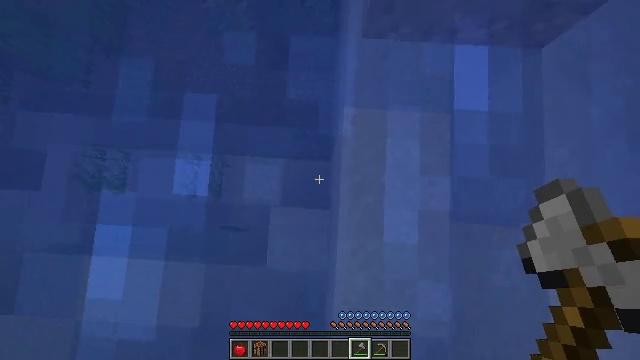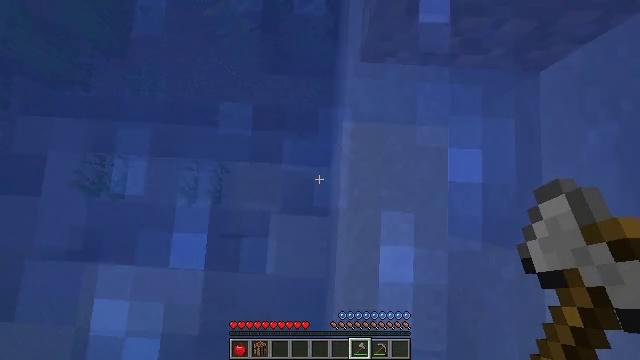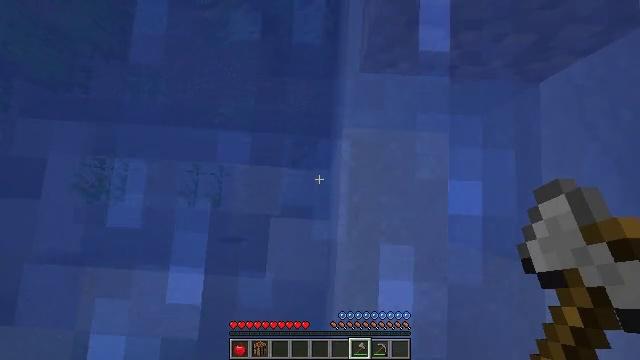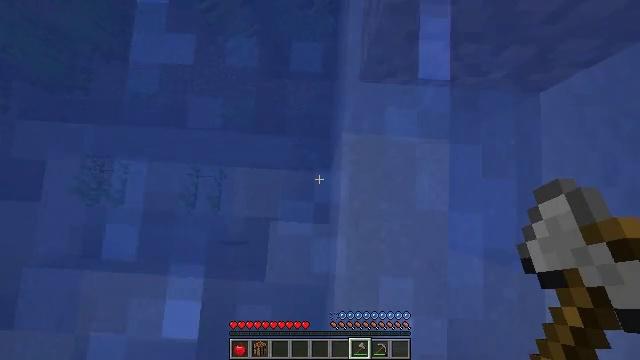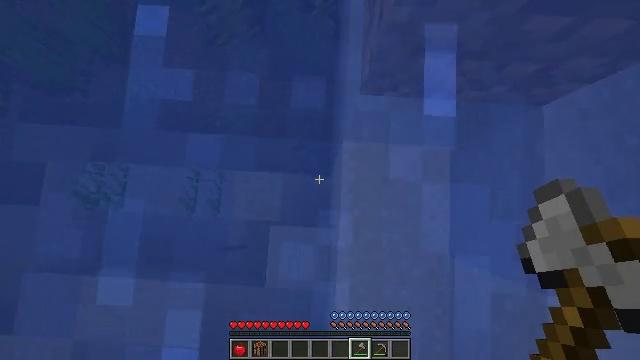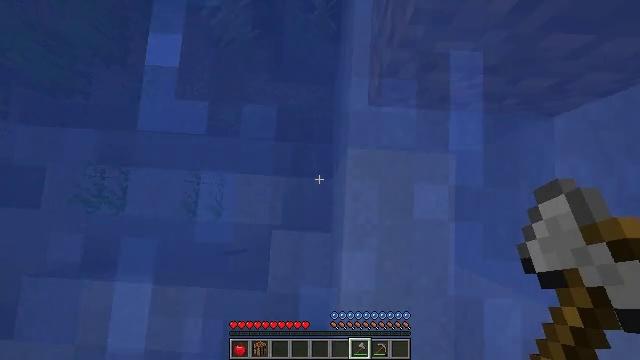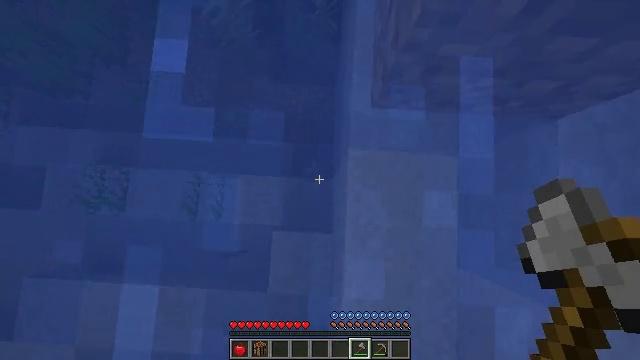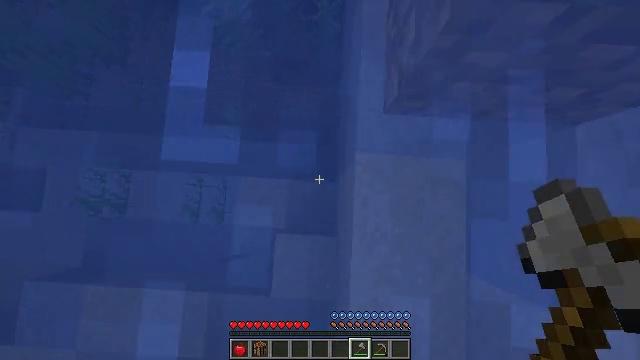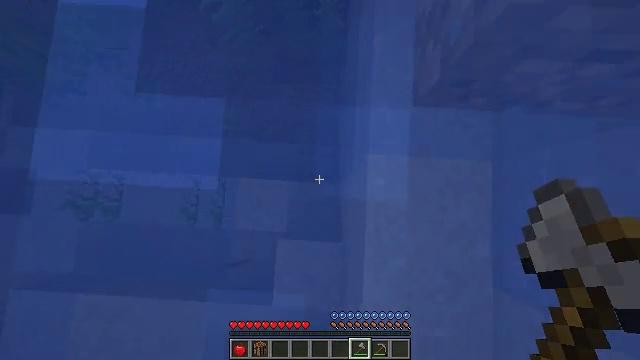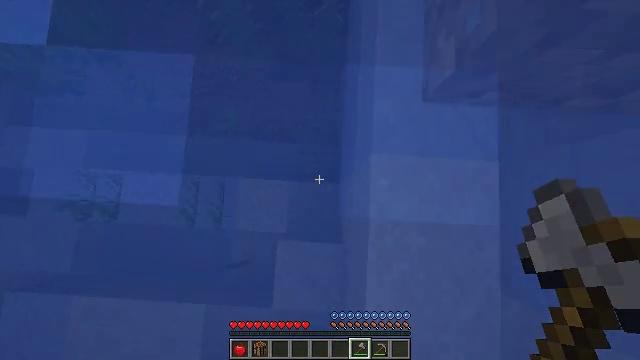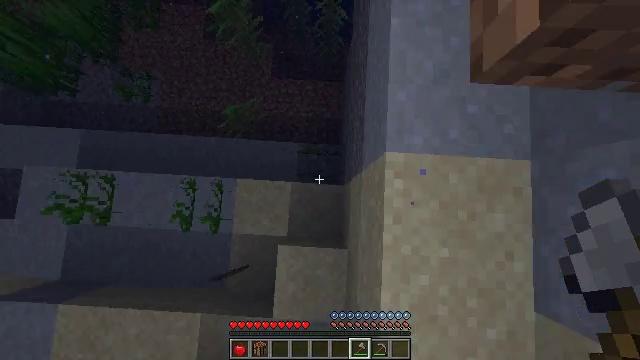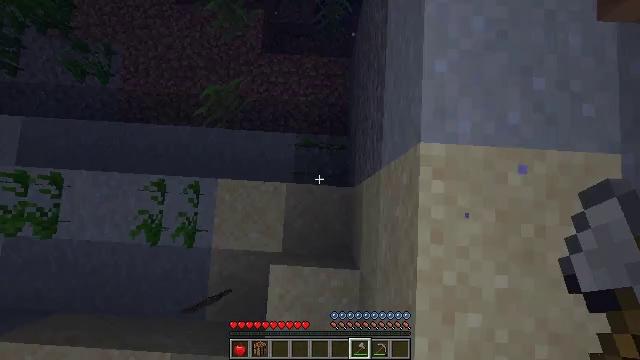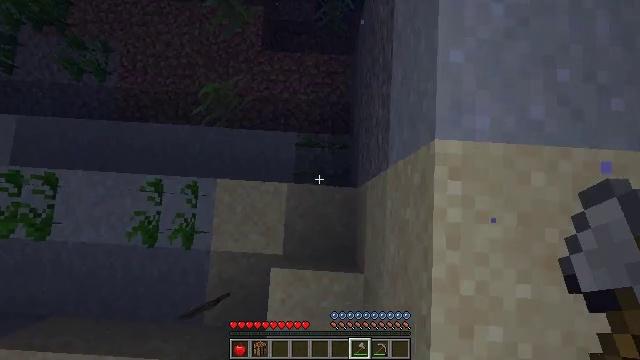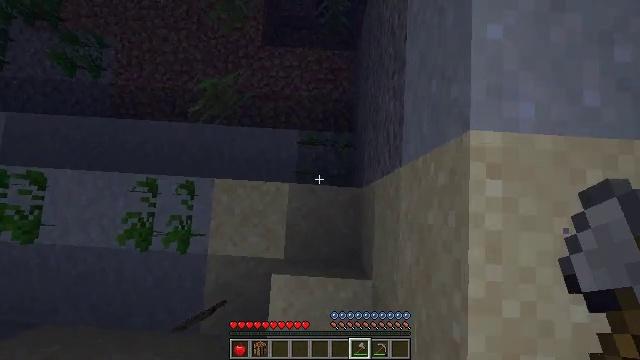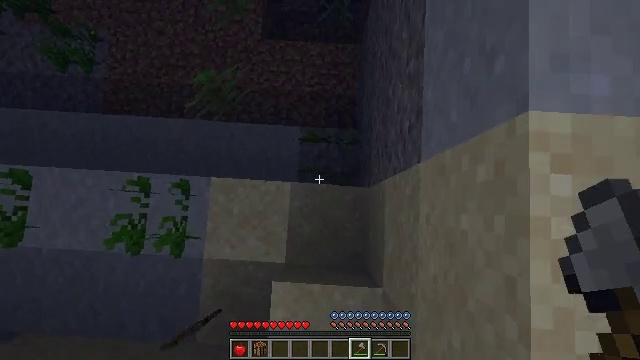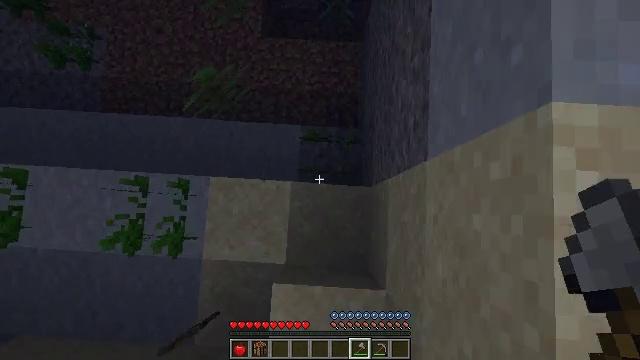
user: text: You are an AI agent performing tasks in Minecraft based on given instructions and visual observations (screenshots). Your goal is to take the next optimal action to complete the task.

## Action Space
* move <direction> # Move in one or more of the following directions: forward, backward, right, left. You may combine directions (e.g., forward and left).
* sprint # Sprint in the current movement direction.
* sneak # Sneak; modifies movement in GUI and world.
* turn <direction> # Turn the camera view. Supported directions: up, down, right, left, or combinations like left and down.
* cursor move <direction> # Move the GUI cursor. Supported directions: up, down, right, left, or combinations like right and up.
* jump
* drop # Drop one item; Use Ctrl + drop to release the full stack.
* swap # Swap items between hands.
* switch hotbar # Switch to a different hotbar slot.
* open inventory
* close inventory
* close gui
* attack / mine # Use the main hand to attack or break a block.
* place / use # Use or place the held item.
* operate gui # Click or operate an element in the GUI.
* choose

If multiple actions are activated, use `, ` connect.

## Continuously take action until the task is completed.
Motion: motion action
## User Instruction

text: Break the orange bed to collect it.
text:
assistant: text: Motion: move forward
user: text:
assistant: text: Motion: move forward
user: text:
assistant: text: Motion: no_op
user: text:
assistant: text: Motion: move left
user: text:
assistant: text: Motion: move left
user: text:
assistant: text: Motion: move left
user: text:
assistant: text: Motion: move forward and move left, sneak
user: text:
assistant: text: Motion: move forward and move left, sneak
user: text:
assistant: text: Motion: move left, sneak
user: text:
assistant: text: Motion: move left, sneak
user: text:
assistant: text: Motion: move left, sneak
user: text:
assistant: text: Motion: move left, sneak
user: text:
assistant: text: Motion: move left, sneak
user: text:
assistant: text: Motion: move back and move left, sneak
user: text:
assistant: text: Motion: move back and move left, sneak
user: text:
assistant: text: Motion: move back and move left, sneak
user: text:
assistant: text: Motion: move back and move left, sneak
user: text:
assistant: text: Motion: move back and move left, sneak
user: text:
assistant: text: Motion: move back and move left, sneak
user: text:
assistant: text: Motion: move back and move left, sneak
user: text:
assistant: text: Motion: move back and move left, sneak
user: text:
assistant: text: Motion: move back and move left, sneak
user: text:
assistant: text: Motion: move back and move left, sneak
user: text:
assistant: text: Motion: move back and move left, sneak
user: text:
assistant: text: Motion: move back and move left, sneak
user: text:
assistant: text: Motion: move back and move left, sneak
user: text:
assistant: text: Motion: move back and move left, sneak
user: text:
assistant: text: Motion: move back and move left, sneak
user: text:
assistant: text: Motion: move back and move left, sneak
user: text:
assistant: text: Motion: move back and move left, sneak